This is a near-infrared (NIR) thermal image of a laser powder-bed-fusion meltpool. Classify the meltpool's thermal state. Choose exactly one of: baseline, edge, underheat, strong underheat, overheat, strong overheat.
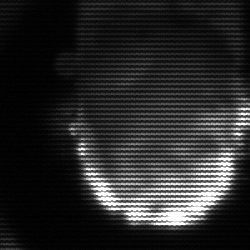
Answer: baseline